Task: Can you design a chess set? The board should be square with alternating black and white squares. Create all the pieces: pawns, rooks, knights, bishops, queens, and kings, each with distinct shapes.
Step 2083:
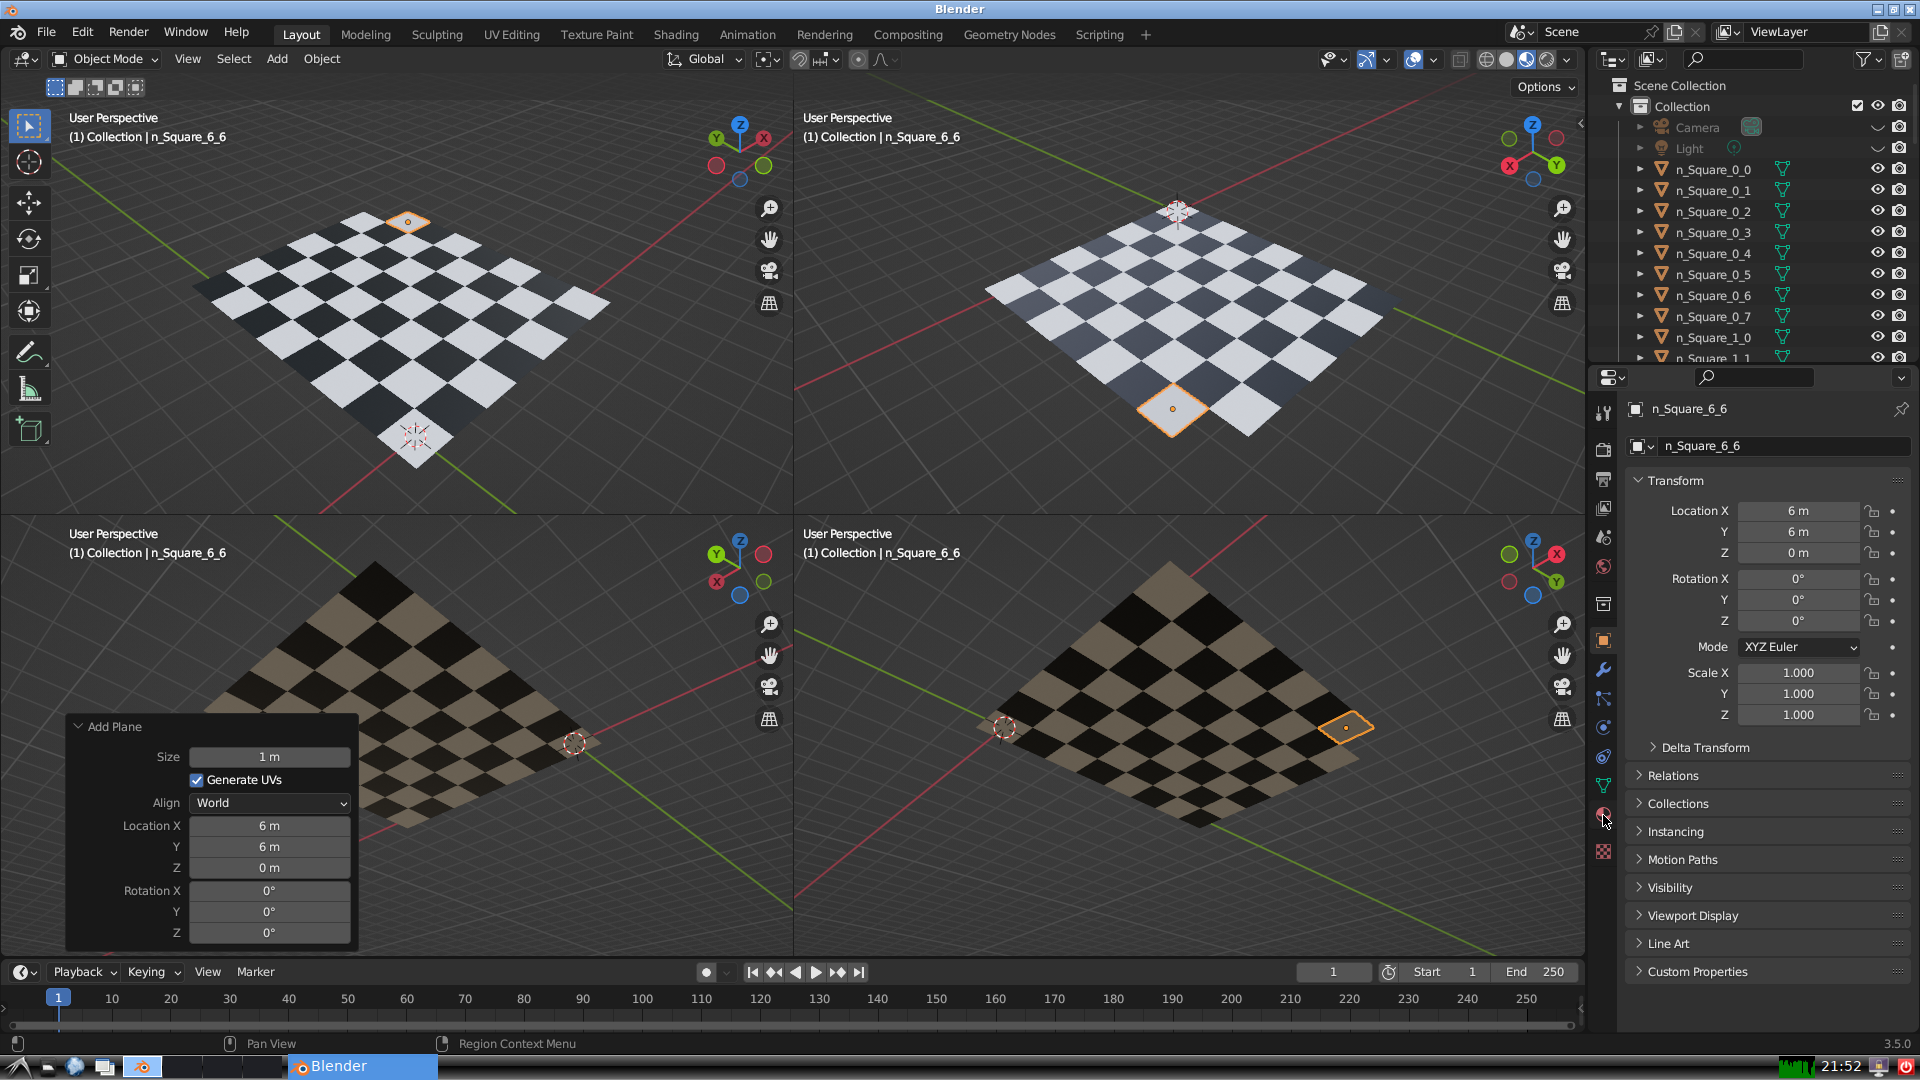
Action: click: no